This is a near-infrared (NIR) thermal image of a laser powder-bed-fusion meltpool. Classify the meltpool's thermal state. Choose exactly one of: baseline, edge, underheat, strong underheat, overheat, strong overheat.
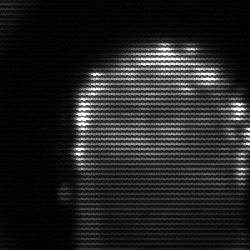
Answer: baseline